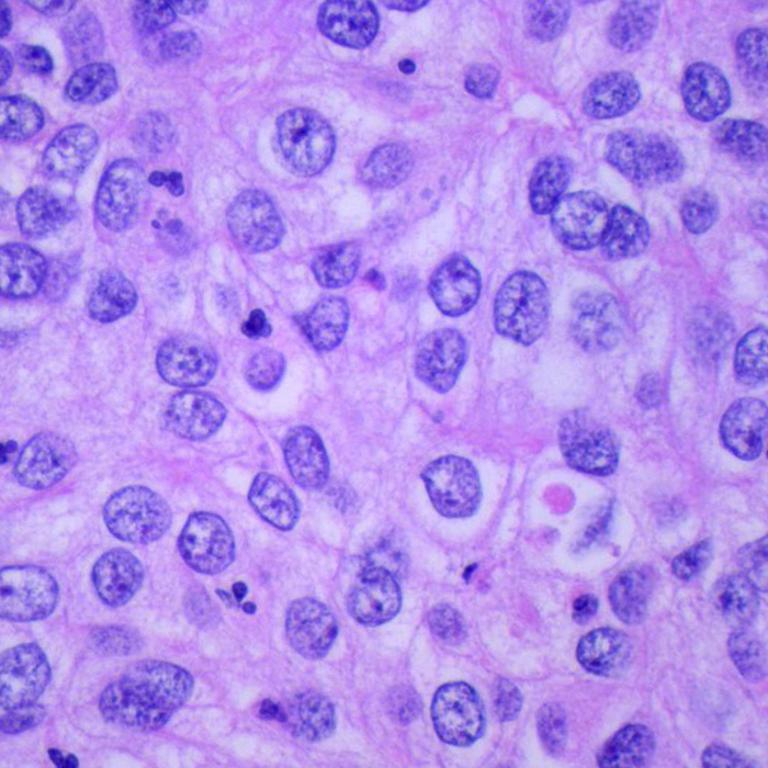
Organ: lung
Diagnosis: squamous carcinomas